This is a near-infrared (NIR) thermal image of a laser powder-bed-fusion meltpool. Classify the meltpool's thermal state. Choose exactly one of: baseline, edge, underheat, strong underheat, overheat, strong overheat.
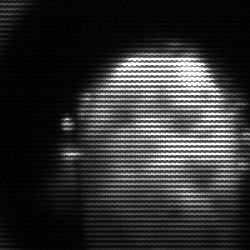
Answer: baseline